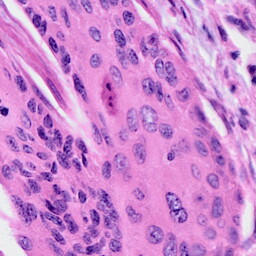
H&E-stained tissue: Cervix